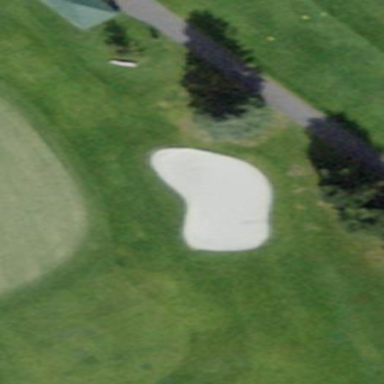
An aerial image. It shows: Golf bunker.